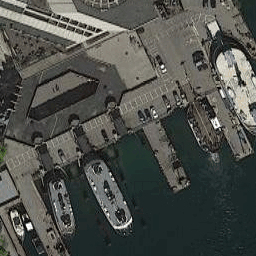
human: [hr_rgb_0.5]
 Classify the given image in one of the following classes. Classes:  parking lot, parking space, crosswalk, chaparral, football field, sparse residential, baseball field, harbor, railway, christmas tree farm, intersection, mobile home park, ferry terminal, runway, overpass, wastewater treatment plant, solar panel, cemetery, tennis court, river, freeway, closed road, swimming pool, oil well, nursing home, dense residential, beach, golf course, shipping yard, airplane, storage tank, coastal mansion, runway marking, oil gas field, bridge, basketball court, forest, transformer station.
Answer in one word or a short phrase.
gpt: ferry terminal